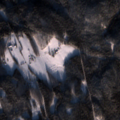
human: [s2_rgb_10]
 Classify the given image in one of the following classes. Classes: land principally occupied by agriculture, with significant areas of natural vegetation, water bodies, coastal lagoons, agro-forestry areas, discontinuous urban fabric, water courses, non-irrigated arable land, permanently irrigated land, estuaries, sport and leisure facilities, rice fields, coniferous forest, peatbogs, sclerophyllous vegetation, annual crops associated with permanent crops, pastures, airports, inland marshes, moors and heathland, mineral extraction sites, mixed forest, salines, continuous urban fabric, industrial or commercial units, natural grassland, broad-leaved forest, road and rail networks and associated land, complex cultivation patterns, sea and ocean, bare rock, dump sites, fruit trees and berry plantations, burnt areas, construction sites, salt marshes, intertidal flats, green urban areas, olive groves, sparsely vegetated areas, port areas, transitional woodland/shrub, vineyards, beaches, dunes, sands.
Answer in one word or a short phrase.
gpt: land principally occupied by agriculture, with significant areas of natural vegetation, coniferous forest, mixed forest